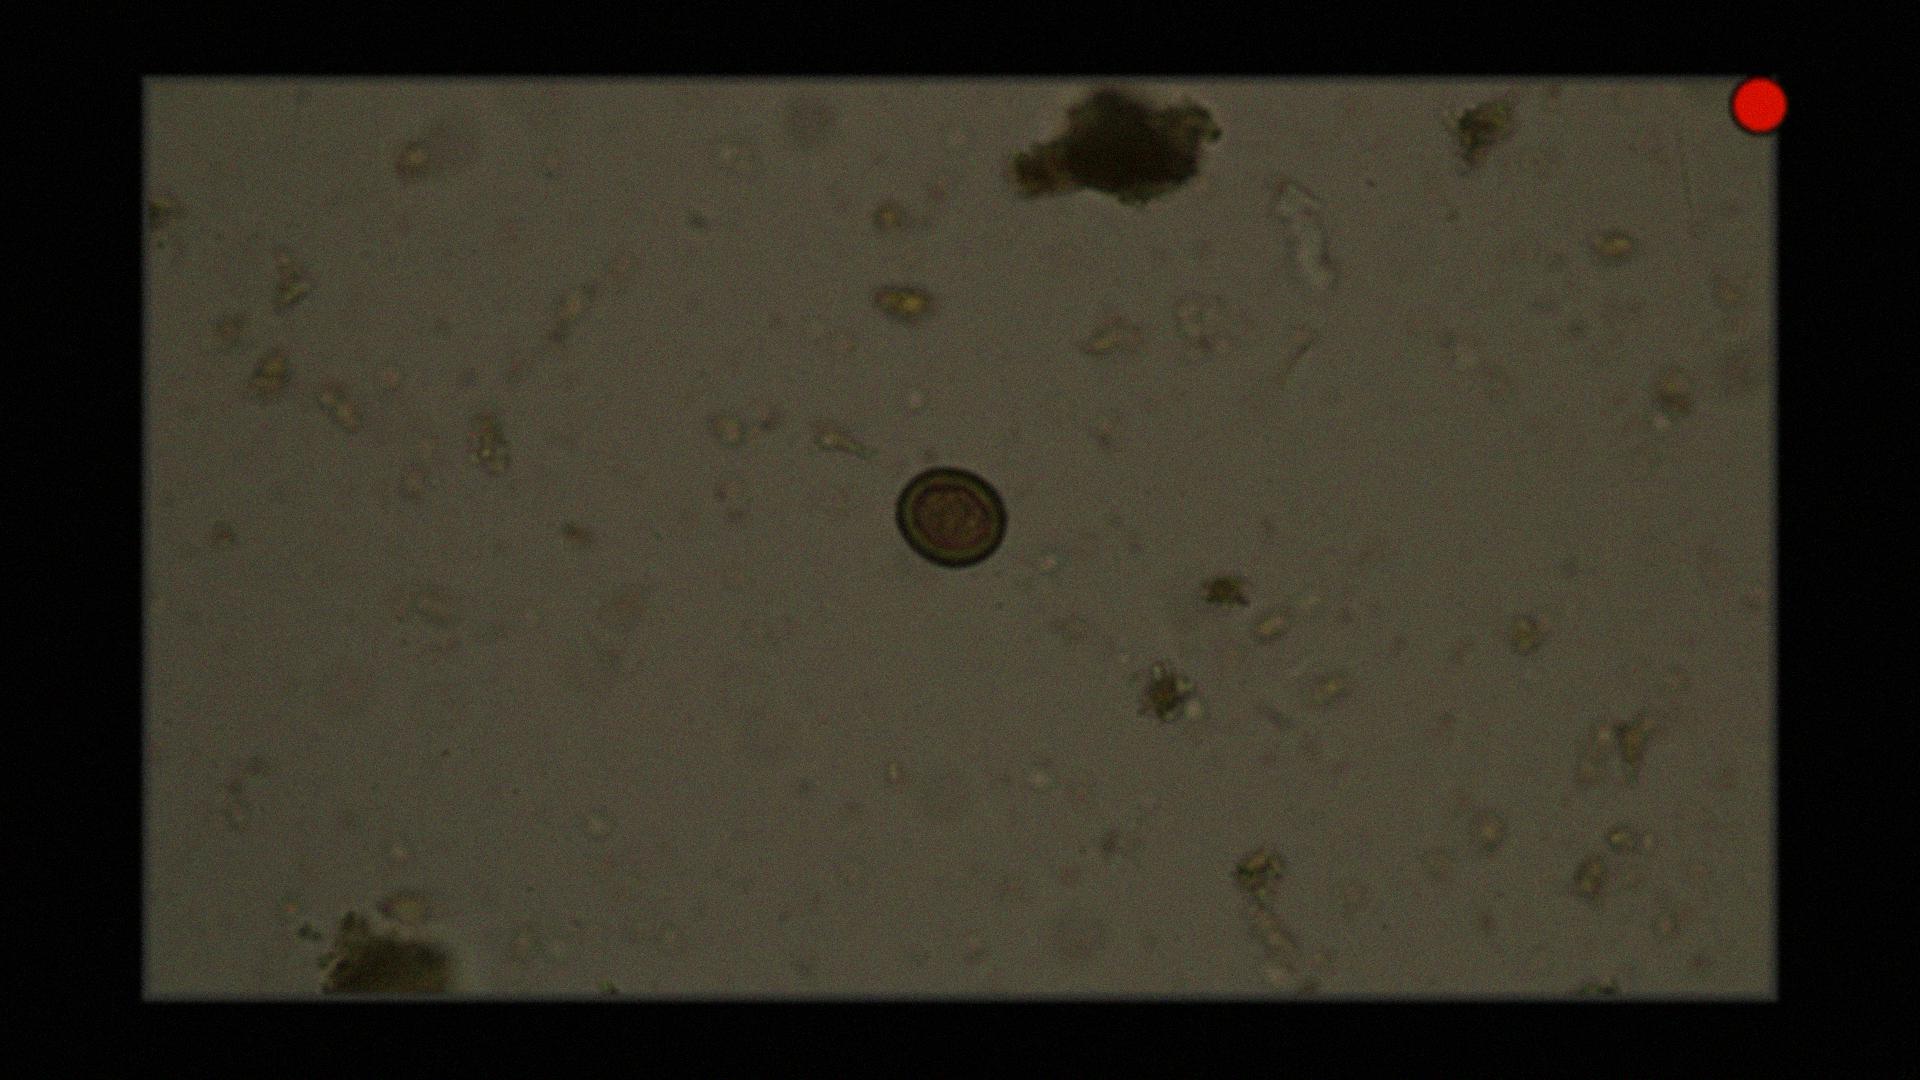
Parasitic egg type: Taenia spp. egg